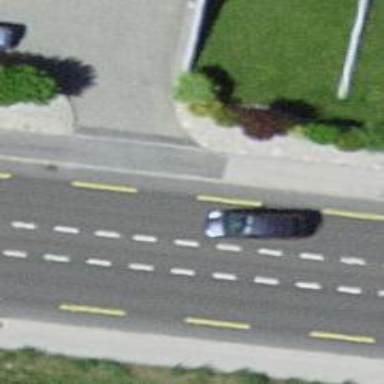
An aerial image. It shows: Unmarked crossing on the road.